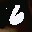
Label: 6